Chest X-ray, AP view. Patient: 45 years old, sex F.
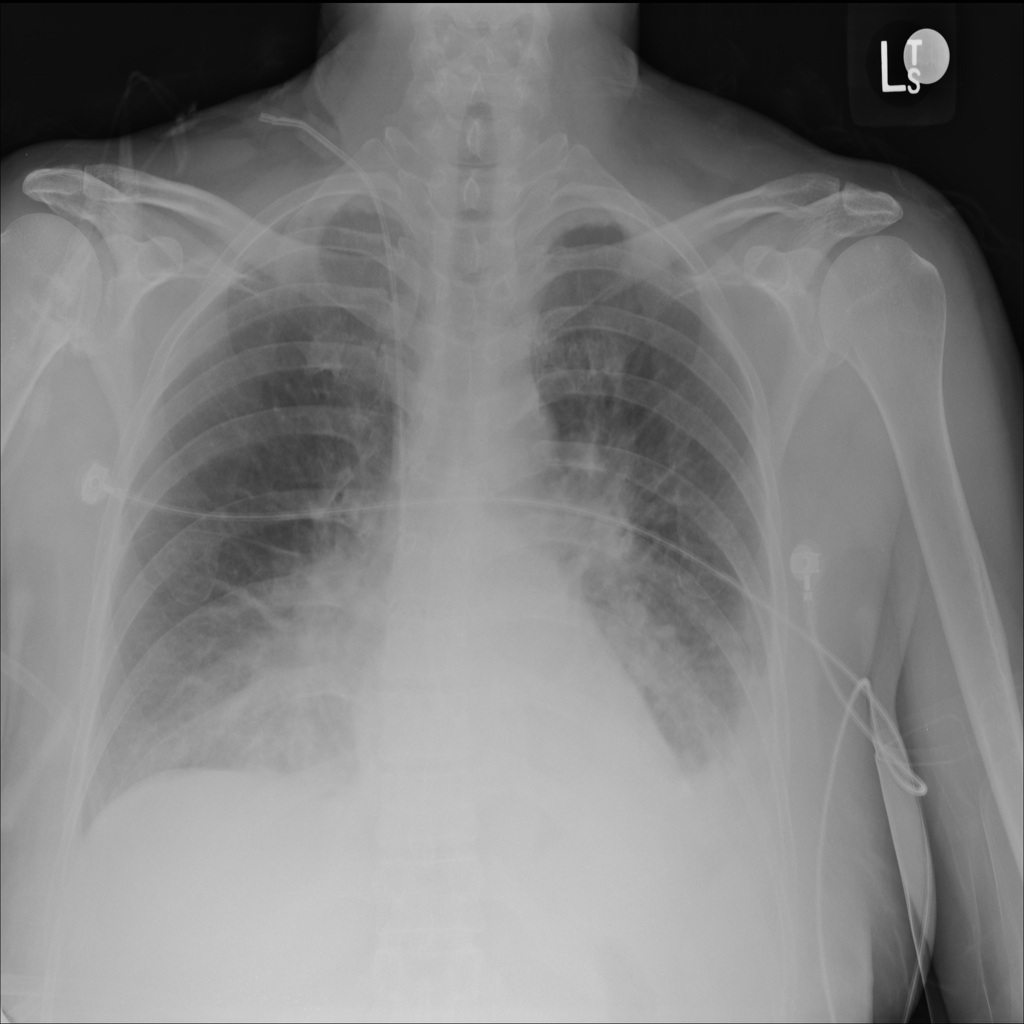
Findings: Consolidation